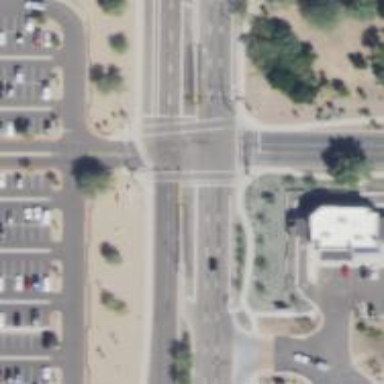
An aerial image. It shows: Marked road crossing.